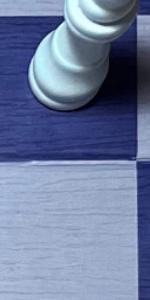
Label: Empty